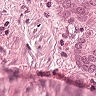
Metastatic tissue present: yes